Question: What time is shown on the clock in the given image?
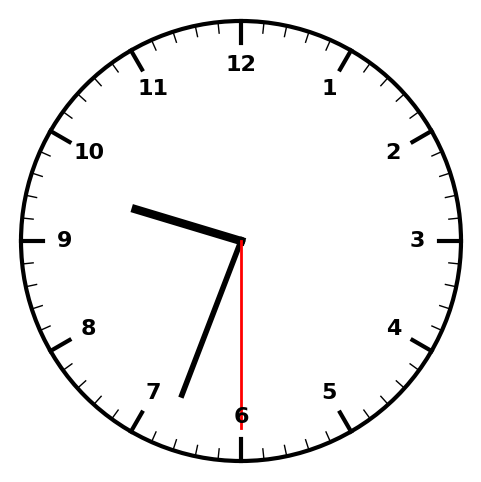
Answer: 09:33:30